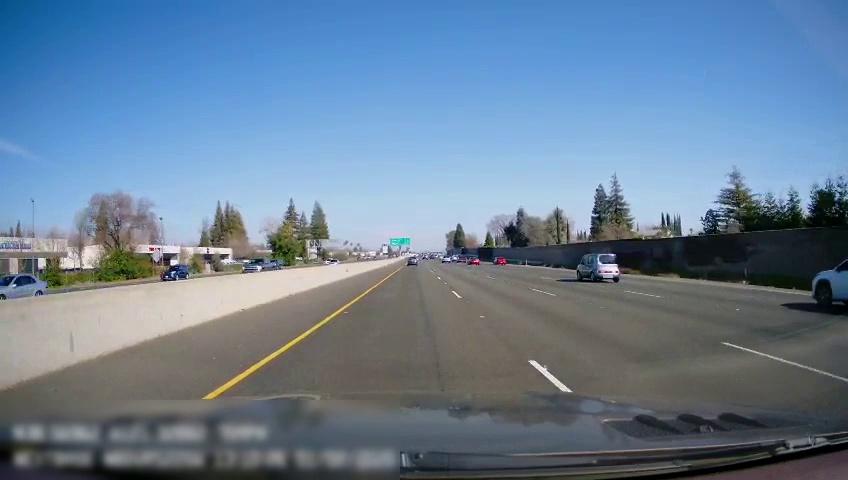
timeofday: Day
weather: Sunny
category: Drivable Space
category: Drivable Space
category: Vehicles | Car
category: Vehicles | SUV
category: Vehicles | Car
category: Vehicles | Truck
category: Vehicles | SUV
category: Vehicles | Car
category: Vehicles | Car
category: Vehicles | Van
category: Vehicles | Car
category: Vehicles | SUV
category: Lanes | Alternate Lane
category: Lanes | Current Lane
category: Lanes | Current Lane
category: Lanes | Alternate Lane
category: Lanes | Alternate Lane
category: Traffic | Signs
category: Traffic | Signs